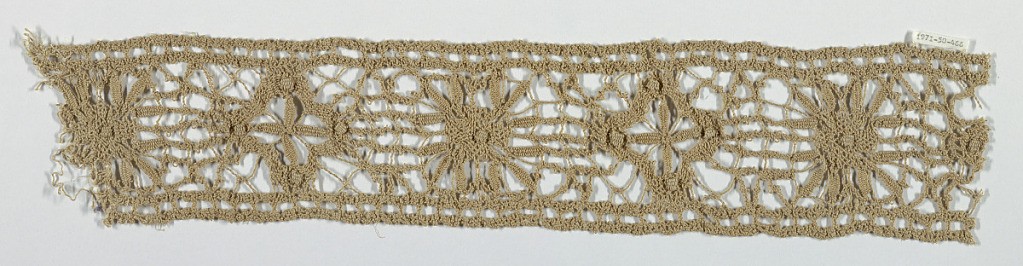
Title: Band
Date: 19th century
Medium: linen Technique: bobbin lace
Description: Band of lace worked in a provincial style with a pattern of geometric star shapes.